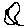
Label: hexagon